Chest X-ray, PA view. Patient: 58 years old, sex M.
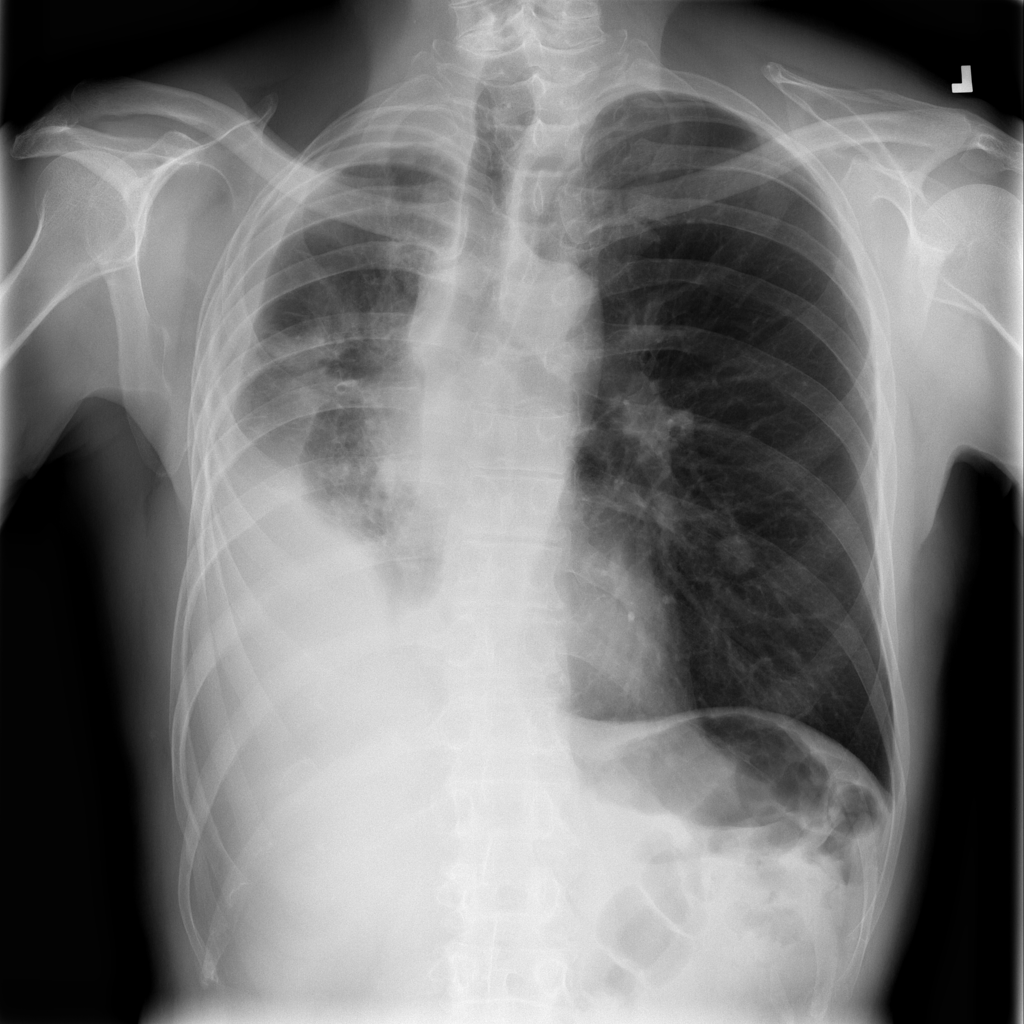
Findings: Effusion, Nodule, Pleural_Thickening